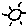
Label: sun